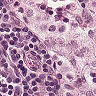
Metastatic tissue present: no